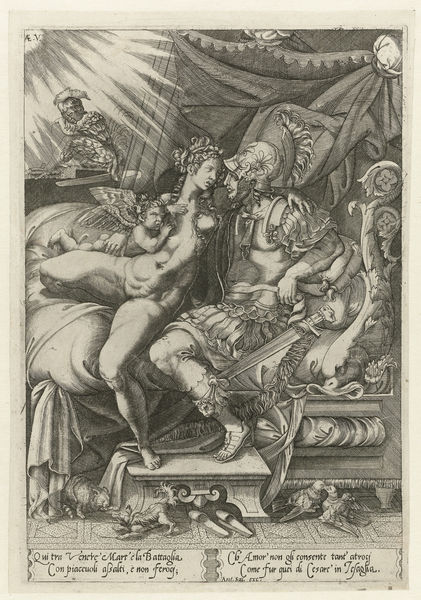
Titel: Mars en Venus
Künstler: Enea Vico
Standort: Amsterdam
Institution: Rijksmuseum
Schlagwörter: akt, flügel, gemälde, mann, nackt, frau, schwarz, weiss, zeichnung, paar, engel, holzschnitt, schrift, schuhe, grafik, graphik, tauben, druck, stich, schwert, text, soldat, helm, tron, ritter, rüstung, römer, krieger, kupferstich, engle